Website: apple
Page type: account-selection
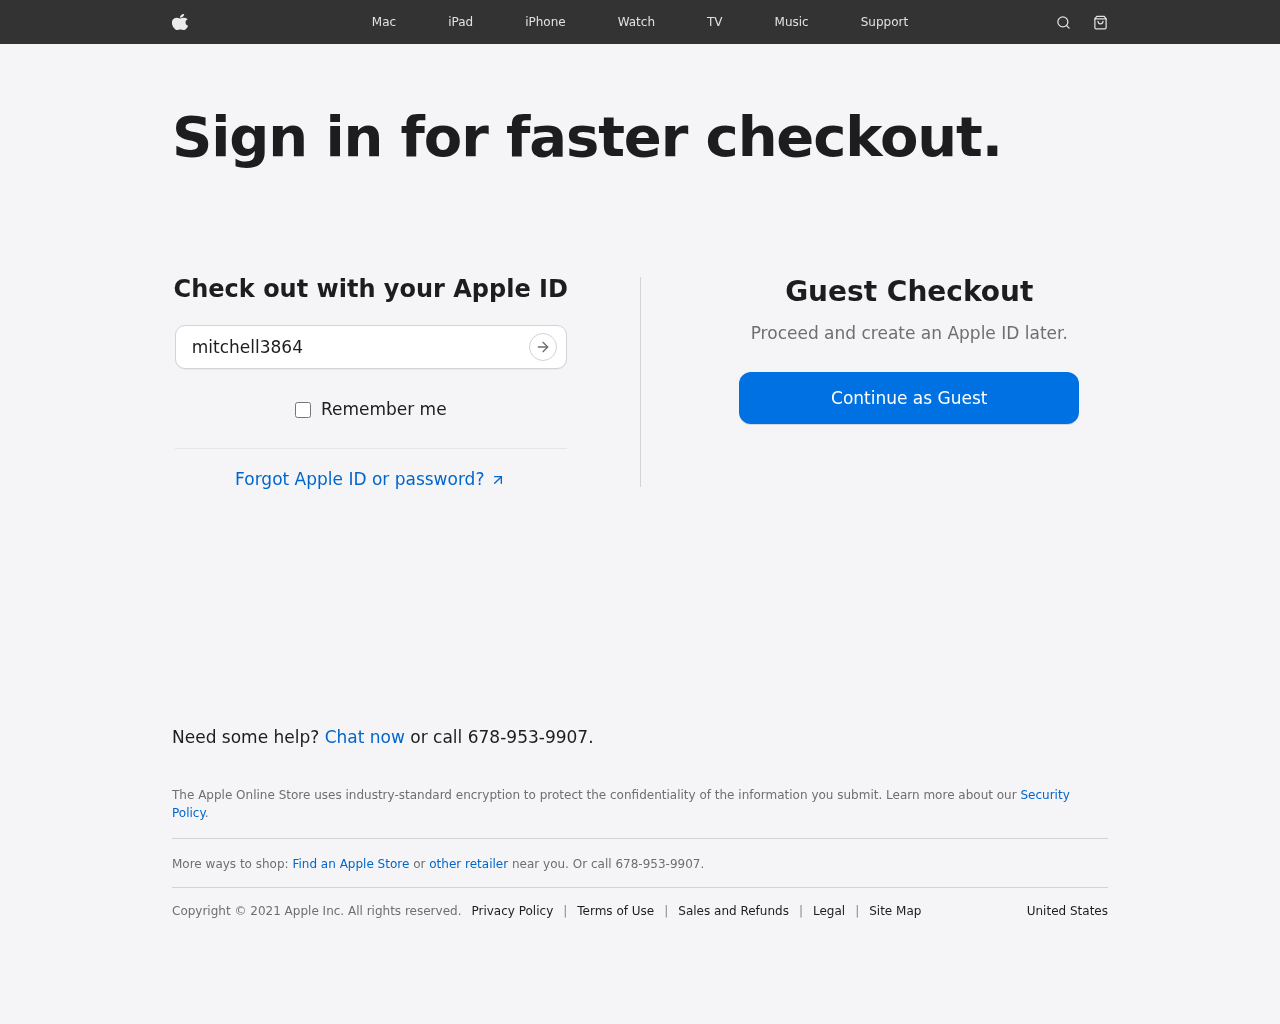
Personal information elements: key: PII_LOGIN_USERNAME
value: mitchell3864